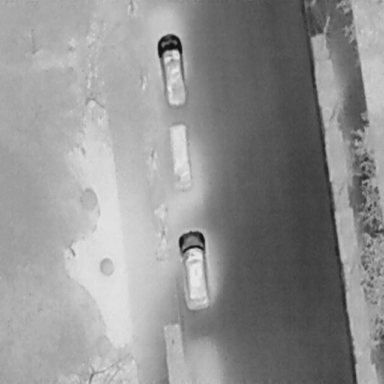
There are three Cars in the infrared image.